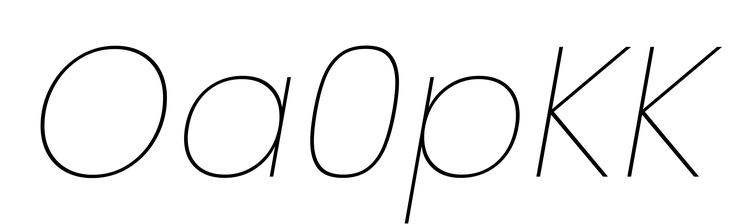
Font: Poppins-ThinItalic